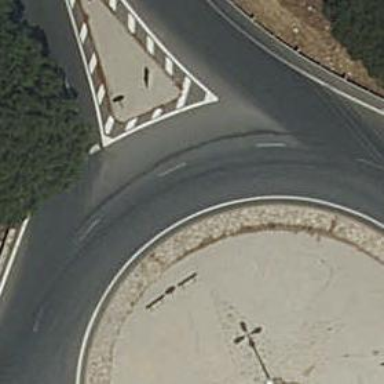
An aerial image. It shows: Unclassified road that forms roundabout at the junction.